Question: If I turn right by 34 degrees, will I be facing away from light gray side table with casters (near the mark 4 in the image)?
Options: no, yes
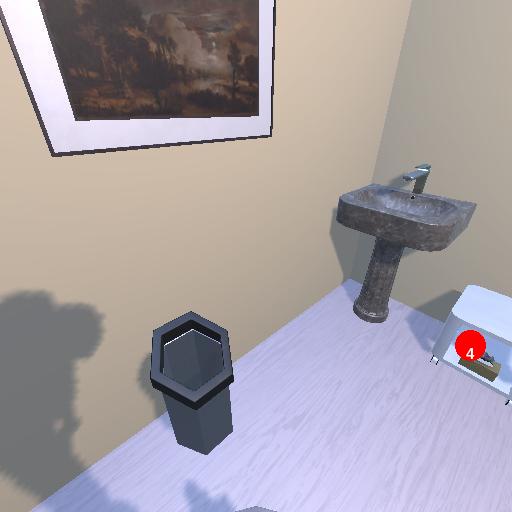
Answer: no